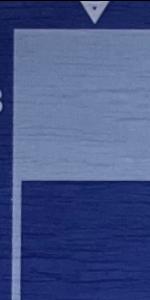
Label: Empty